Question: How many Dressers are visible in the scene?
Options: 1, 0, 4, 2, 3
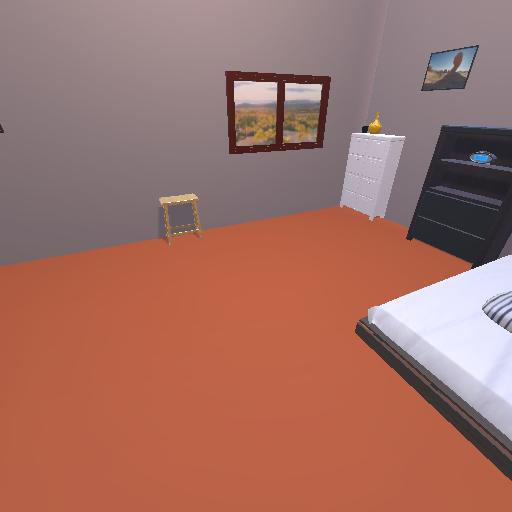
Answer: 1